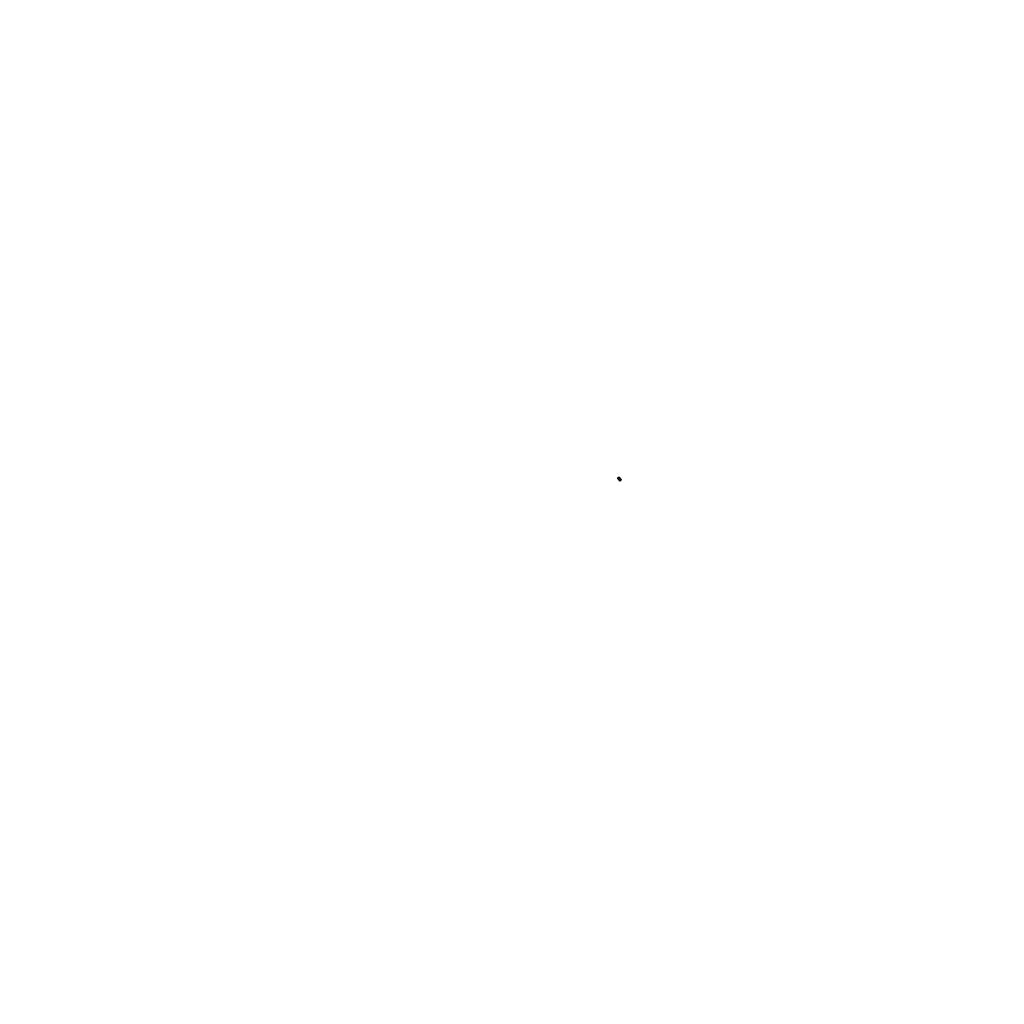
Tags: overhead vector_map, recreation, individual_rise, density_1, Facility, 1.0 km²